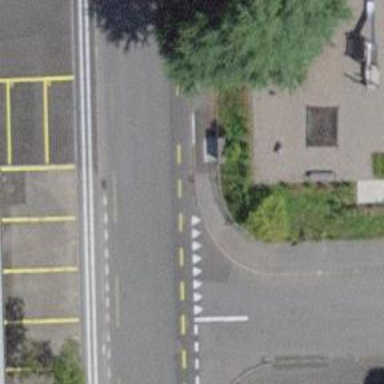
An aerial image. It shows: Sidewalk along the footway.